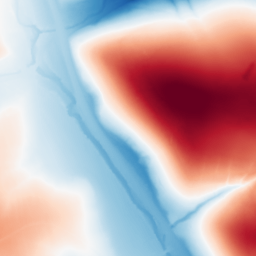
Category: trend_removal
Decomposition family: polynomial_high
Decomposition parameters: degree: 5
Upsampling method: cubic_mitchell
Upsampling parameters: scale: 2
Upsampling scale: 2